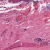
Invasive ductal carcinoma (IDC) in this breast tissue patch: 0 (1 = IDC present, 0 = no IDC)